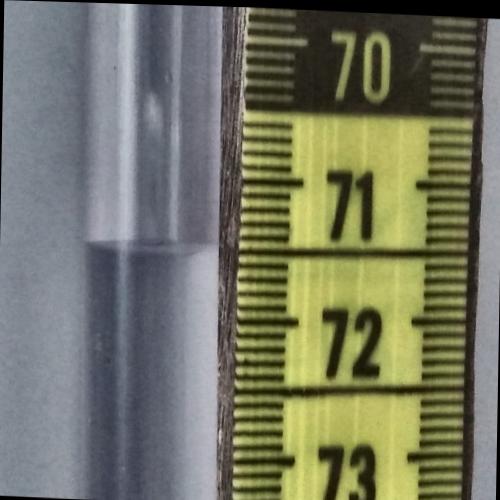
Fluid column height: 71.5 cm